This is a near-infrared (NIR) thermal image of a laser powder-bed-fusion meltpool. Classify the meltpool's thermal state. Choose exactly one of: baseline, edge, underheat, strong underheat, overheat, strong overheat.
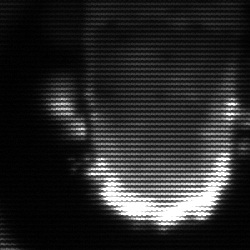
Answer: baseline